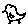
Label: bird